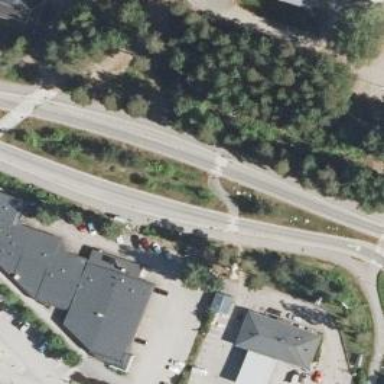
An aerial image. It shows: Uncontrolled road crossing.